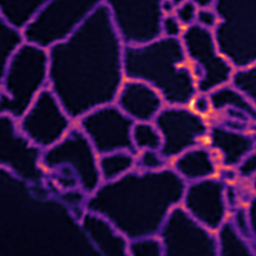
Label: Super-resolution ER image